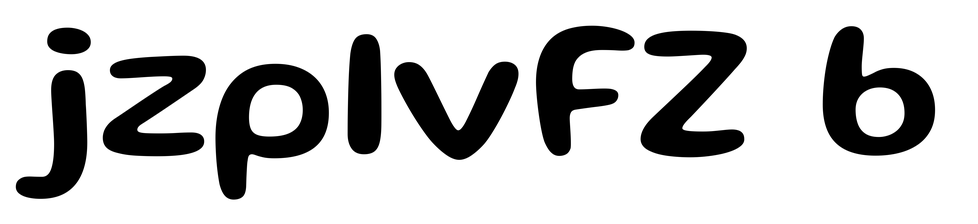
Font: Gluten_Medium